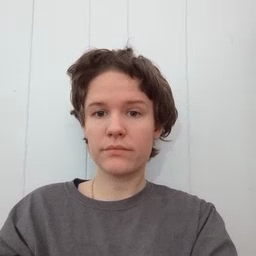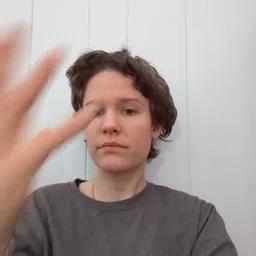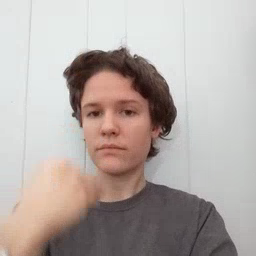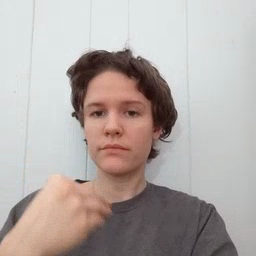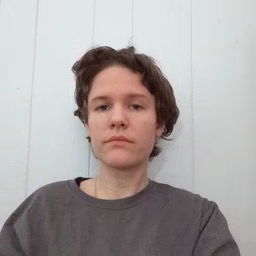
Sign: nap